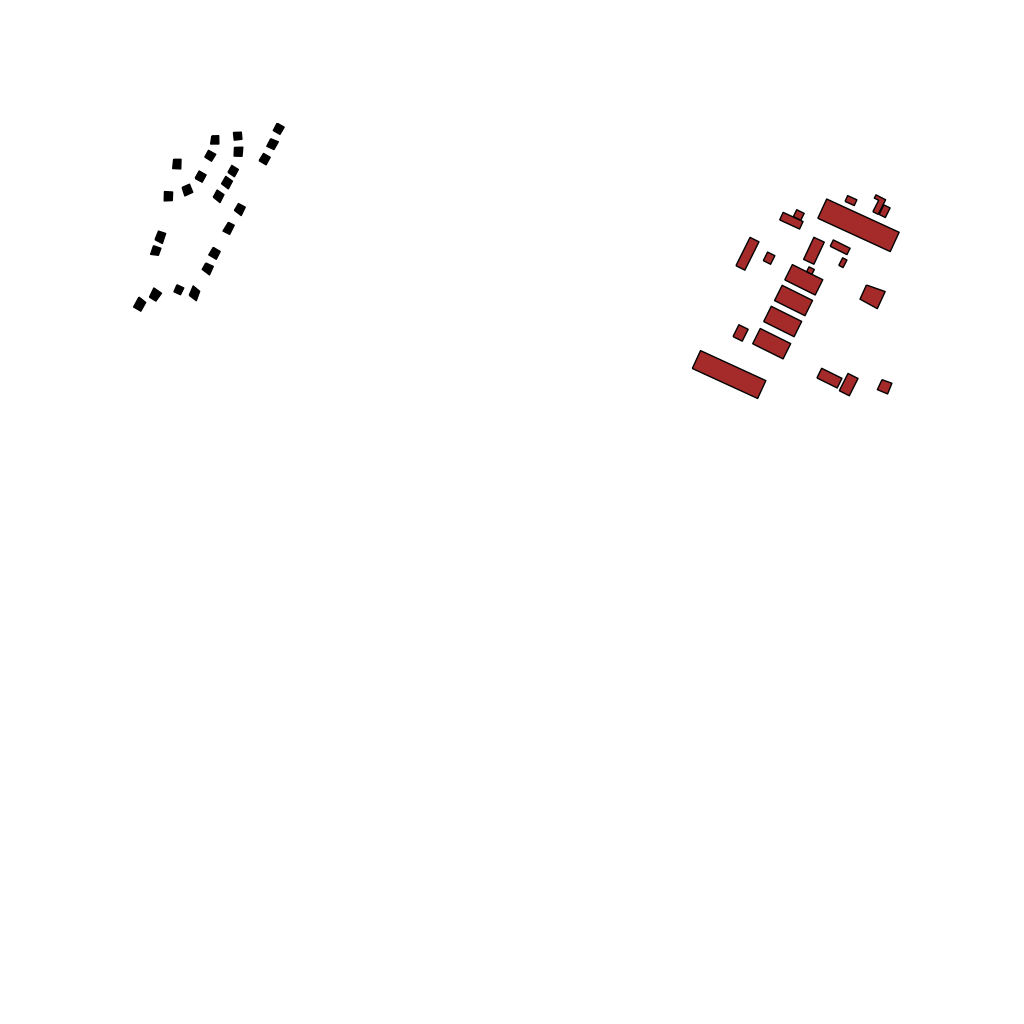
Tags: overhead vector_map, industrial, recreation, residential, transport, individual_rise, low_rise, density_1, Building, Facility, 1.0 km²